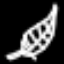
Label: leaf